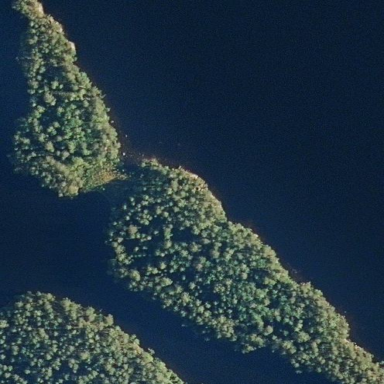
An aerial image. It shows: Island.